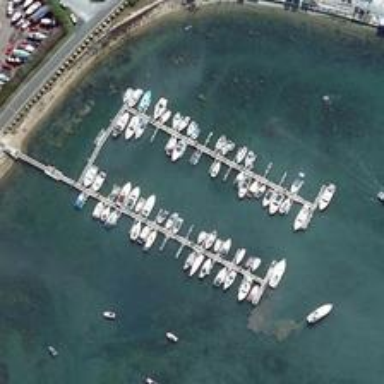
Two rows of white boats are in a port near a road .